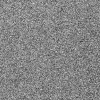
Atmospheric dust classification: dusty